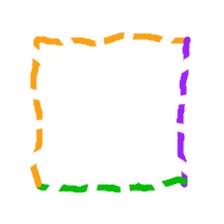
Shape: square